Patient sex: M
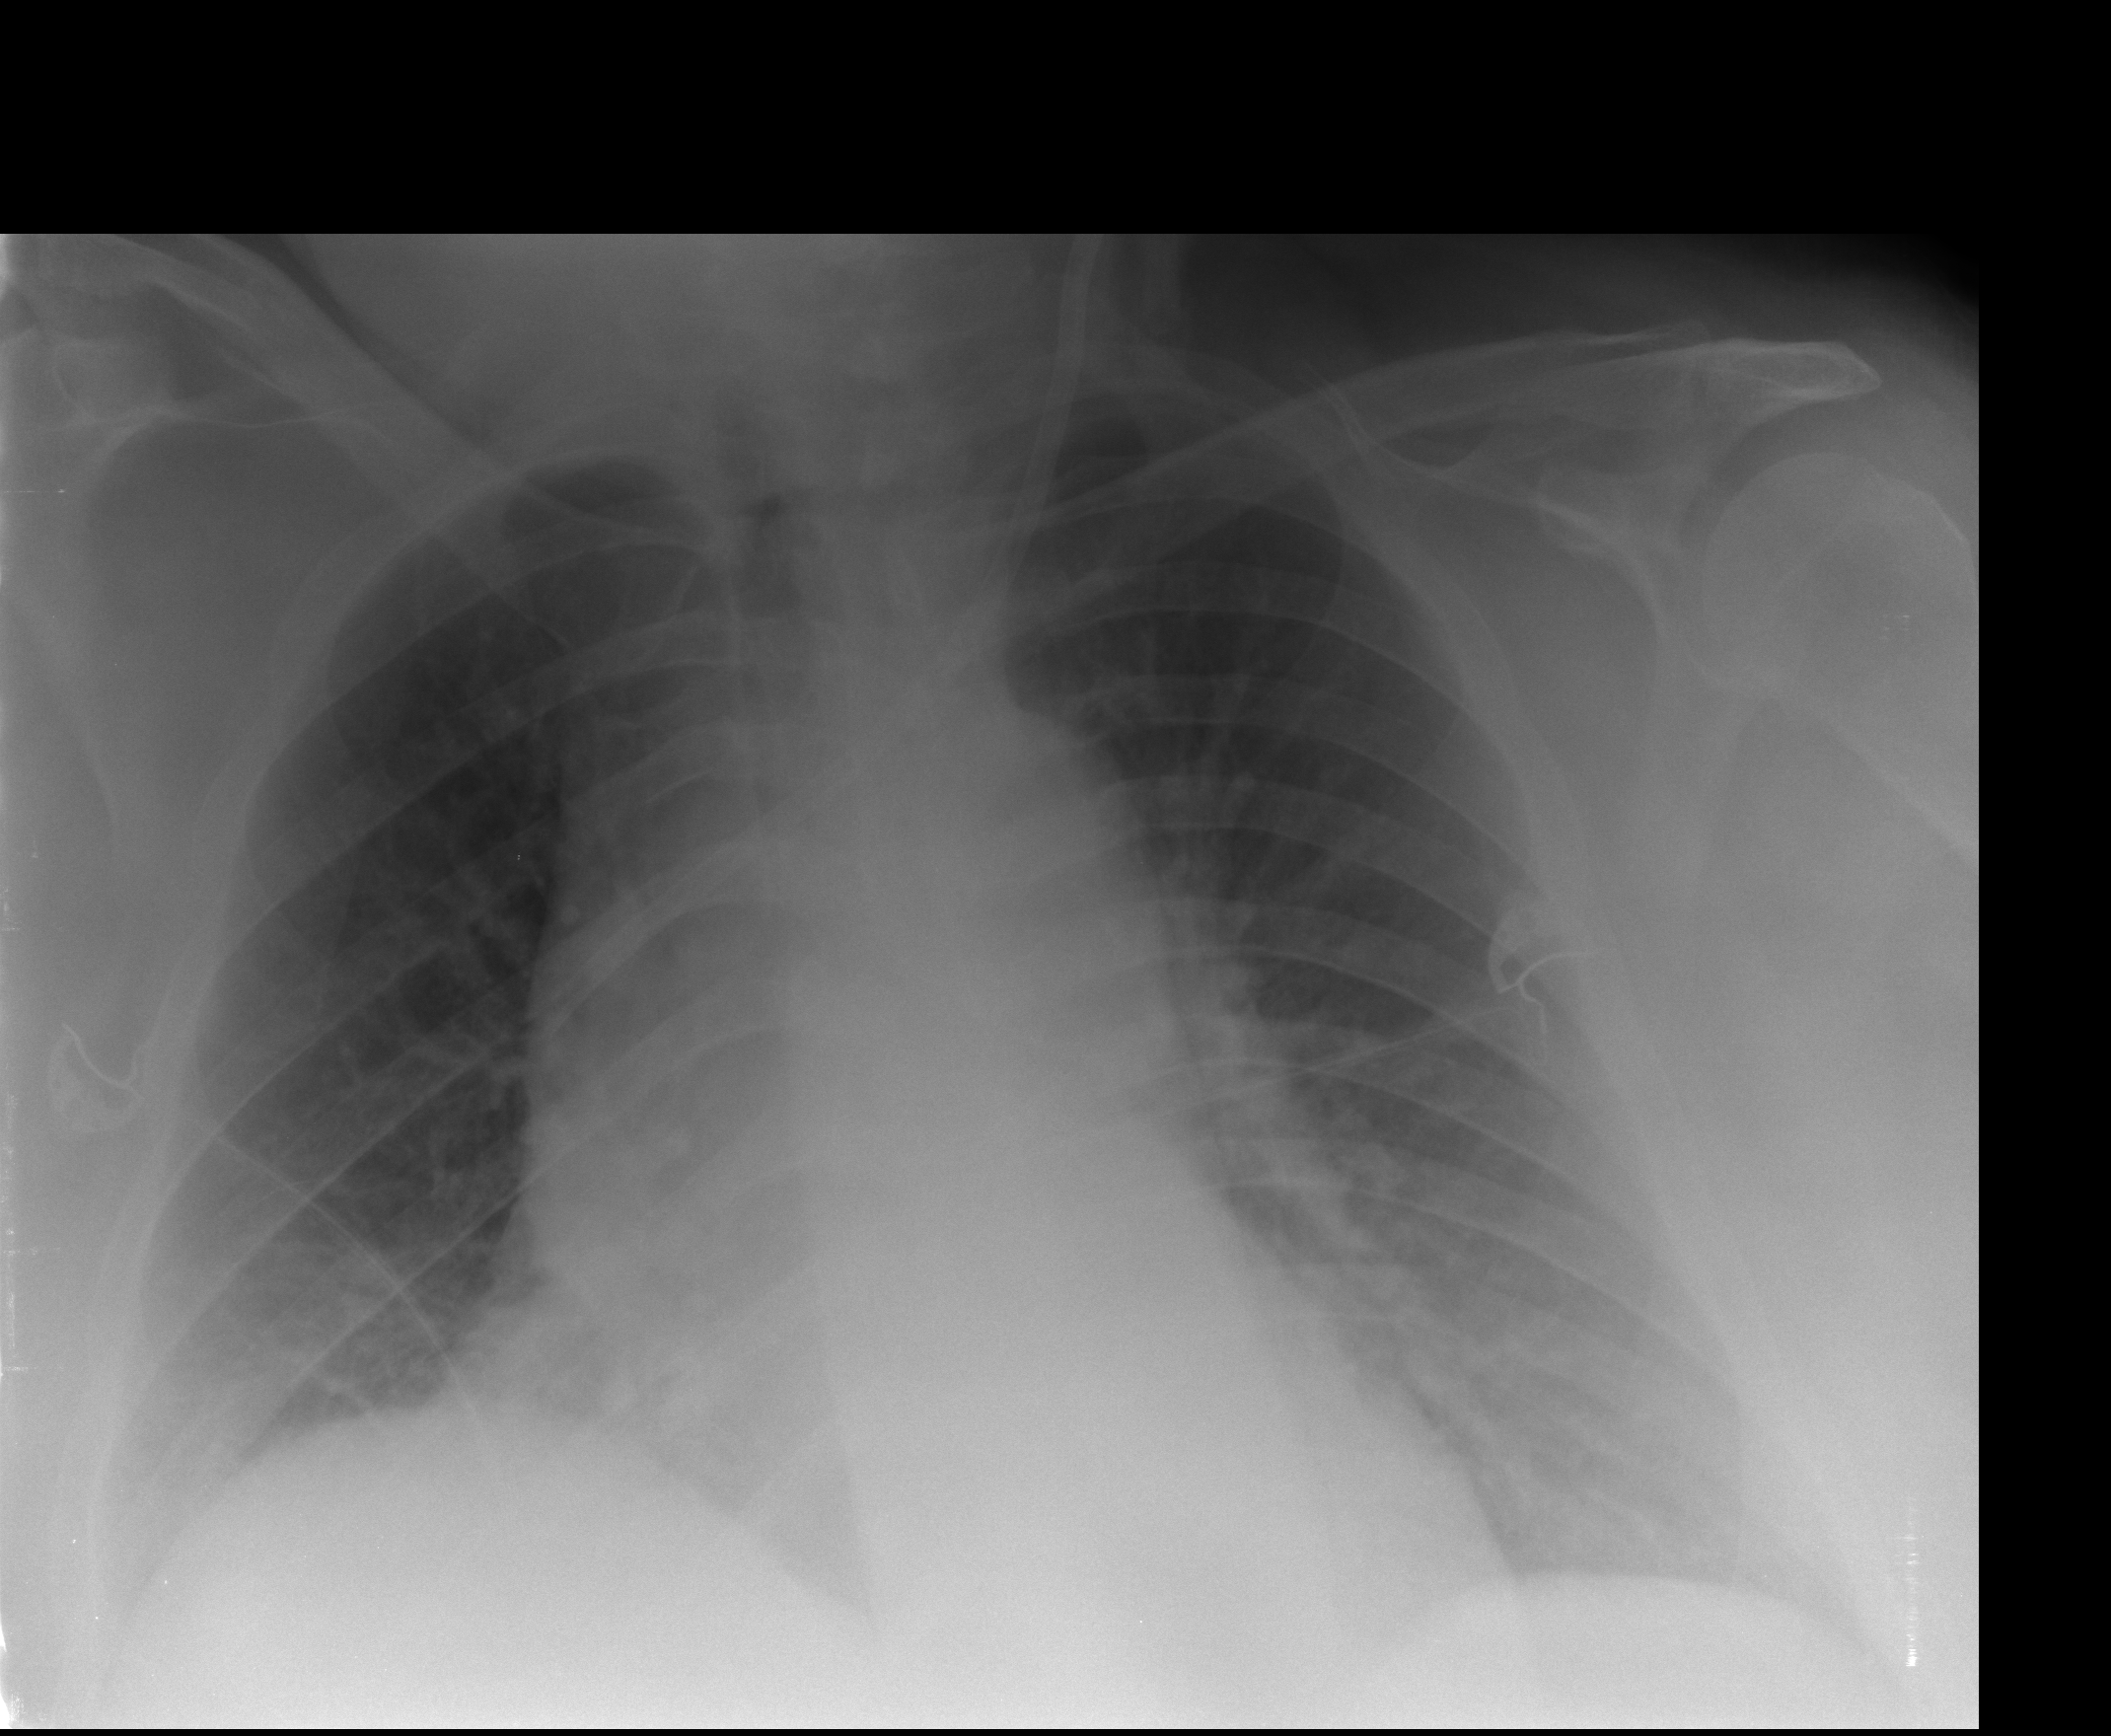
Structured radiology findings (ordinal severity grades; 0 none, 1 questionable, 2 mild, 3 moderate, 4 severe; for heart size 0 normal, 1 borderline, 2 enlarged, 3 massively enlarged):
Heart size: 2
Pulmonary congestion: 2
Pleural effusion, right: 2
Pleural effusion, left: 0
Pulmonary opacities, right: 1
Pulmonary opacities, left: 1
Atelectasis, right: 2
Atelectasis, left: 2